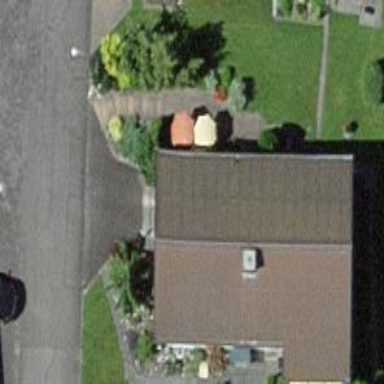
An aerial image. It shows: Simple and straightforward house.